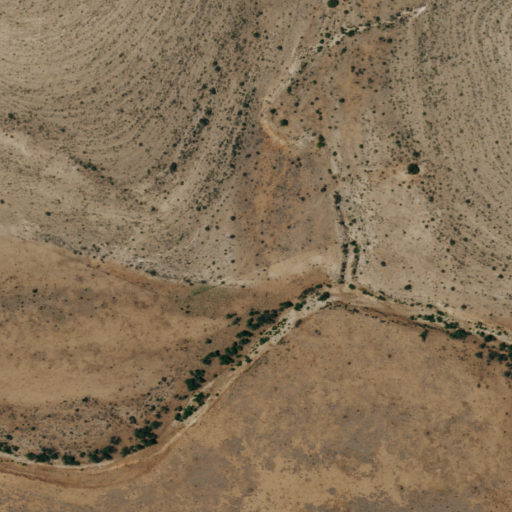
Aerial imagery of valley in New Mexico named Pine Tree Canyon containing shrub and grassland